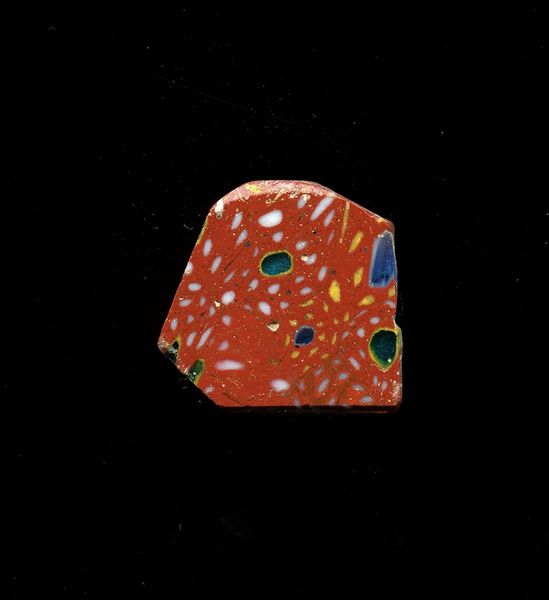
Titel: Fragment eines Gefäßes
Standort: Hamburg
Institution: Museum für Kunst und Gewerbe Hamburg
Schlagwörter: glas, antike, technik, kaiserzeit, aufbewahrung, blumenornamente, schankgeschirr, gefäß, behälter, frühe kaiserzeit, prinzipat, römische, millefiori, mittlere, späte